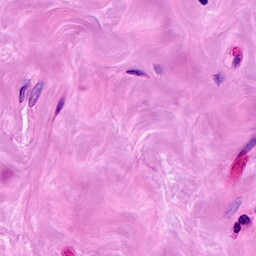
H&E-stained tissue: Breast